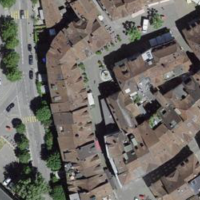
EUNIS habitat code: 54
Species observed at this site:
Corvus corone
Podiceps cristatus
Actitis hypoleucos
Fulica atra
Anas platyrhynchos
Sturnus vulgaris
Dendrocopos major
Streptopelia decaocto
Corvus frugilegus
Fringilla coelebs
Passer domesticus
Buteo buteo
Carduelis carduelis
Columba palumbus
Chroicocephalus ridibundus
Turdus merula
Phalacrocorax carbo
Alauda arvensis
Erithacus rubecula
Hirundo rustica
Mergus merganser
Sterna hirundo
Pica pica
Garrulus glandarius
Columba livia
Picus viridis
Delichon urbicum